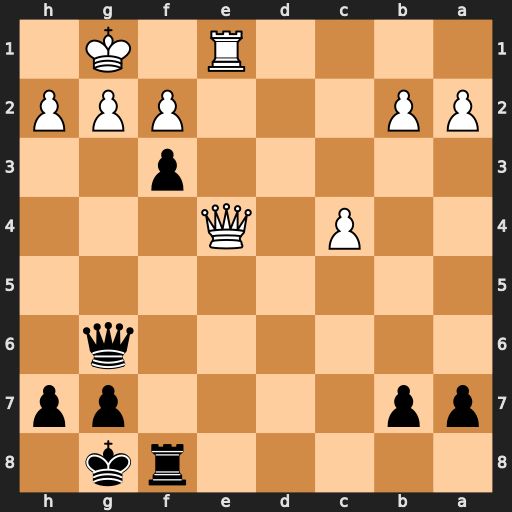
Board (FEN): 5rk1/pp4pp/6q1/8/2P1Q3/5p2/PP3PPP/4R1K1
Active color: b
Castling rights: -
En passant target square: -
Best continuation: Qxg2#